Question: I have a problem that the loss does not decrease when the epoch increases.
here is my code
'''
model = Sequential()
model.add(LSTM(50, input_shape=(None, 1)))
model.add(Dropout(0.05))
BatchNormalization()
model.add(Dense(1))
model.compile(loss='mean_squared_error', optimizer=optimizers.Adam(lr=0.01, decay=0.001))
hist = model.fit(x_train, y_train, epochs=40, batch_size=32, verbose=2)
'''
'Total parameters' is number of 10451 and
'train dataset' is number of 2285
I am wondering if the total parameter is a reasonable ratio for train_data.
In other words, I wonder if the total parameter is appropriate to have a ratio of train_data.
and here is my loss graph

I tried parameter and hyperparameter tuning But this could not be solved.
The dataset has been preprocessed between 0 and 1.
The ensemble rather made the result worse.
how can I get to decrease loss when the epoch increases?
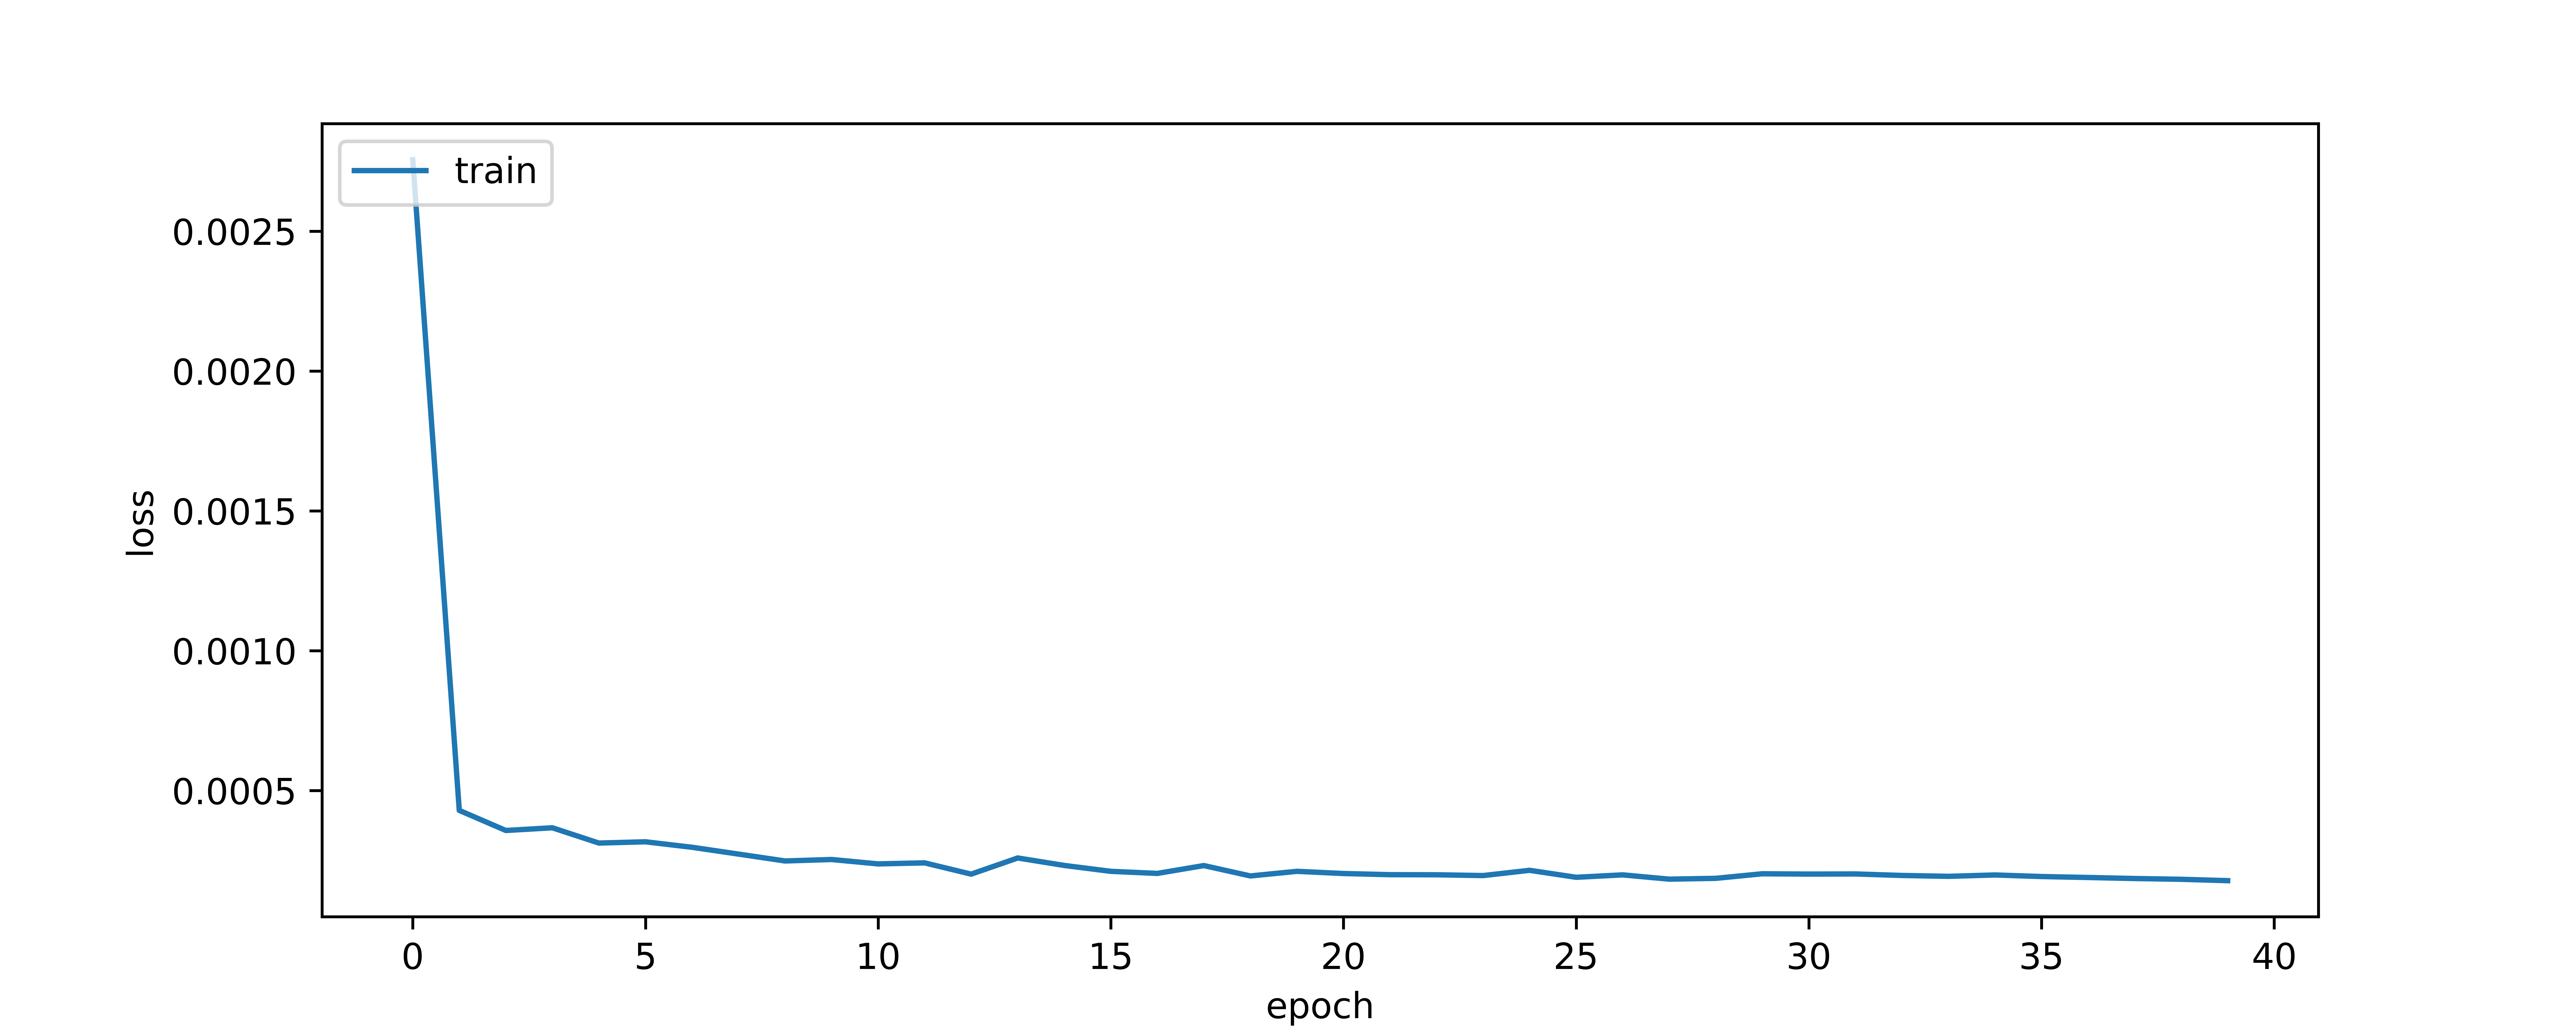
Answer: There really is no simple answer to your question. You have a loss graph that shows a fast initial learning that then tails off to a much slower reduction after a couple of epochs. This is quite a common phenomenon.
Your question amounts to "how do I make a better machine learning model for this dataset?". Which is an impossible question to answer generically.
Directly you increase layers, weights, etc. Eventually (at least in theory) you would have enough complexity in your model to memorise your entire training set and get the loss down close to 0. The resulting model would almost certainly be overfitted and perform very poorly when it came to data it had never seen before though.
Objectively, if your labels are spread uniformly between 0 and 1, you already seem to have a very low loss value (less than 0.0005 MSE, right??)?
Have you tried this on your test set? It's not at all clear why you need to drive this further down.